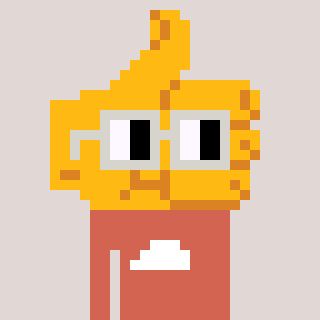
a pixel art character with square light gray glasses, a thumbsup-shaped head and a peachy-colored body on a warm background